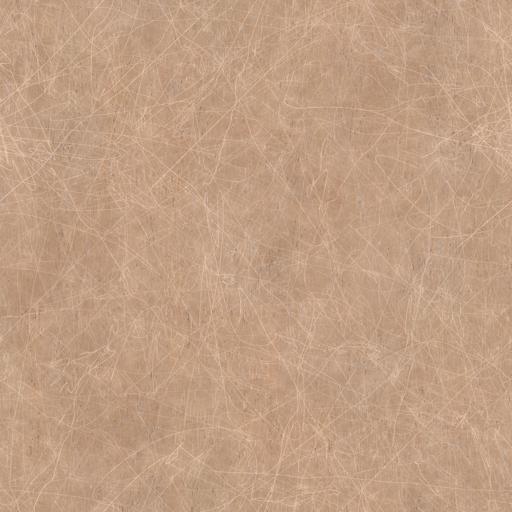
Tags: fine smooth wood wooden